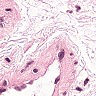
Metastatic tissue present: no